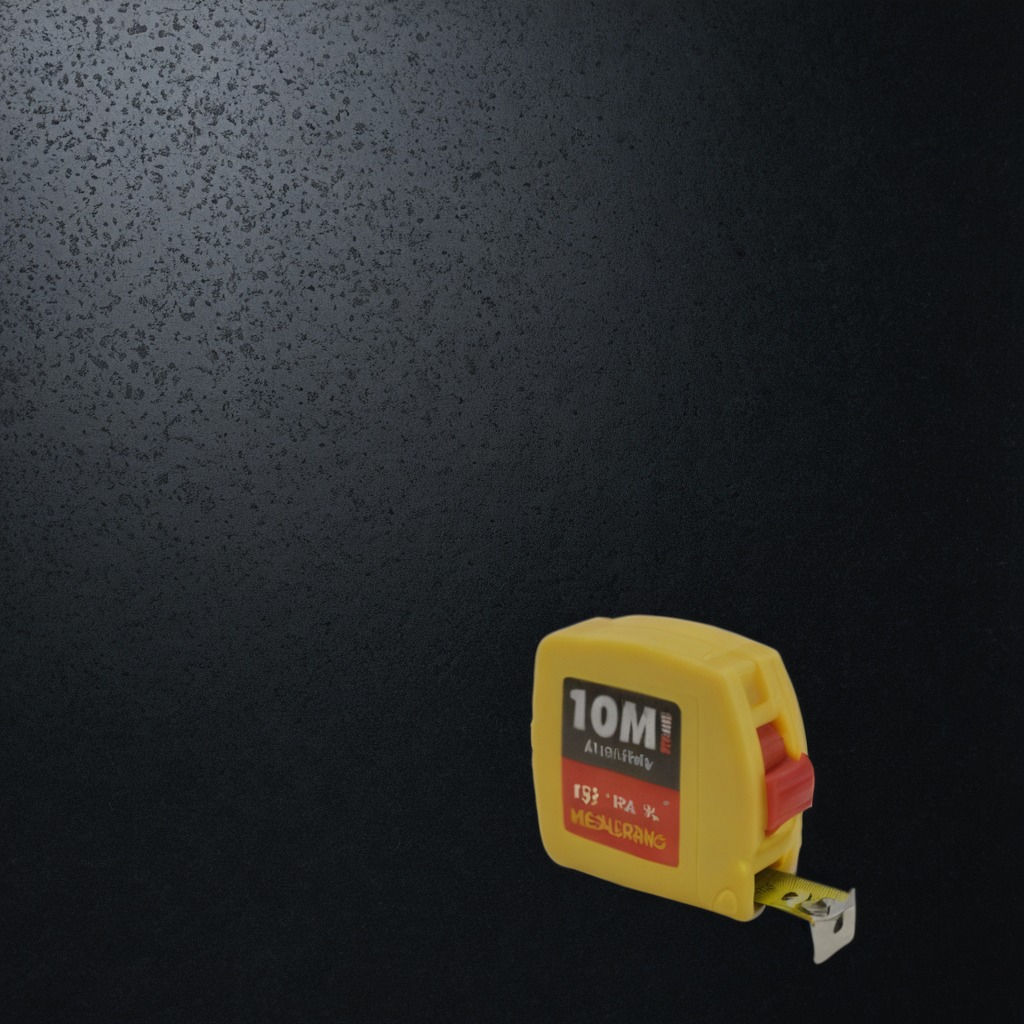
A measuring tape is lying on the tabletop.